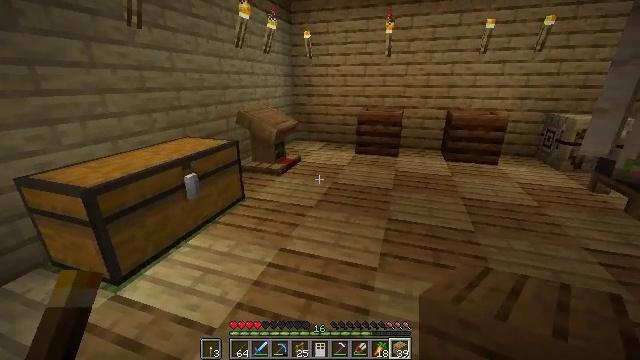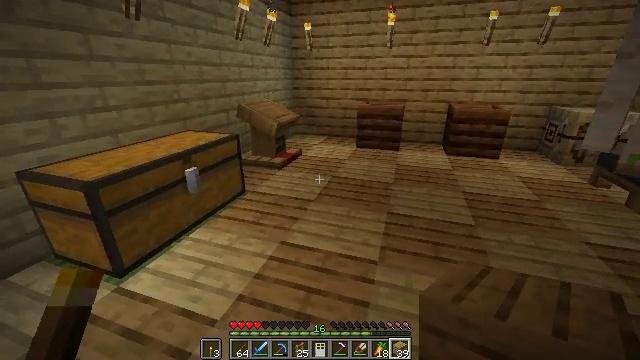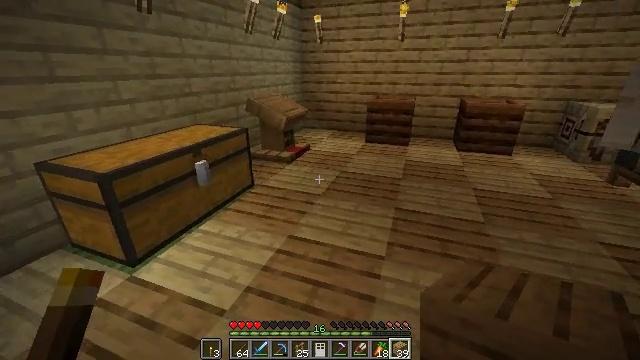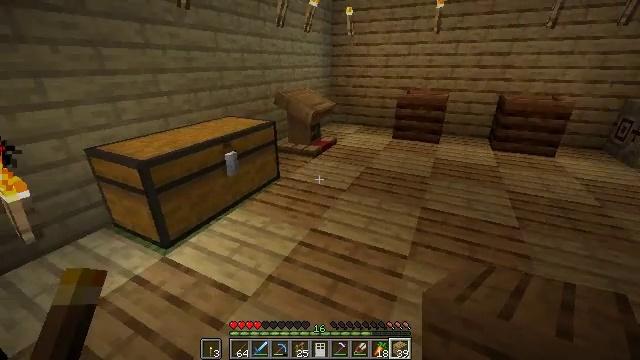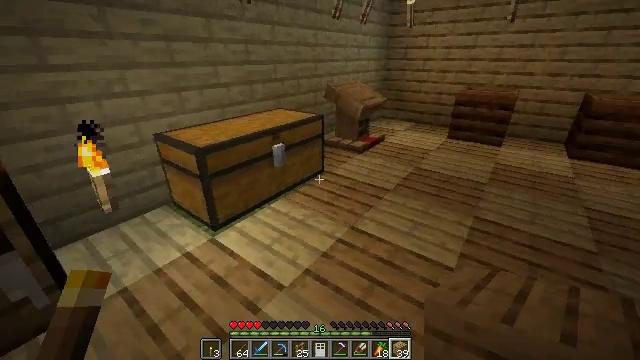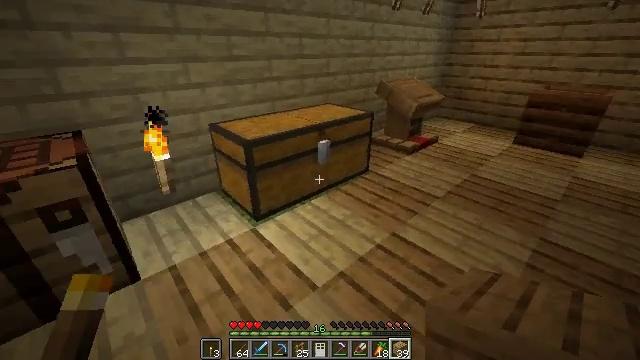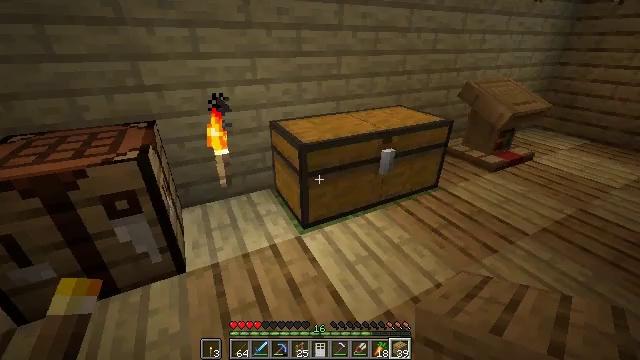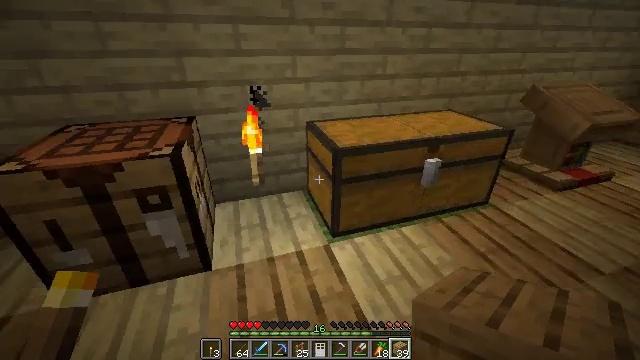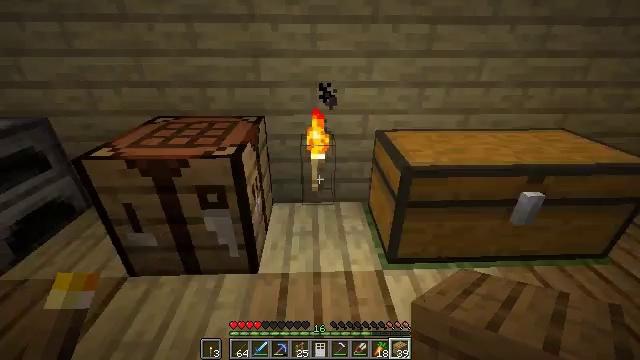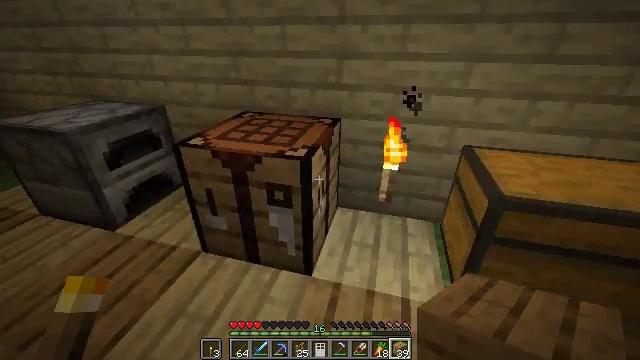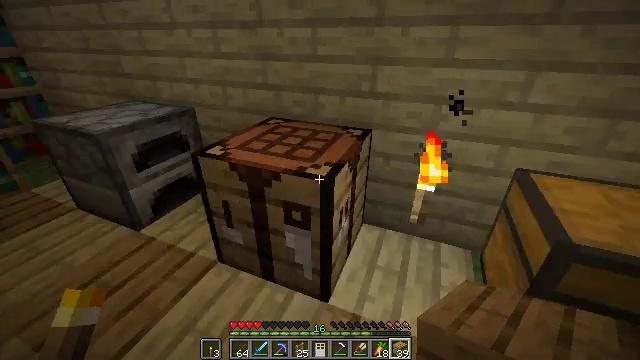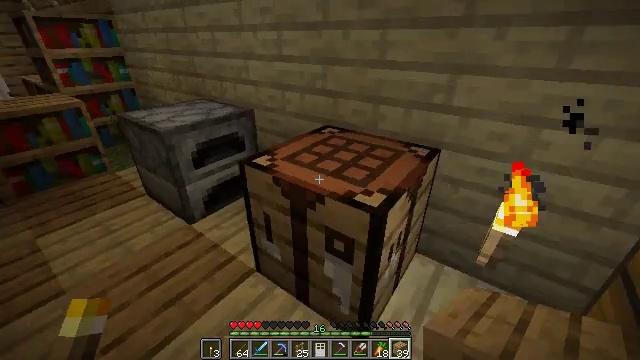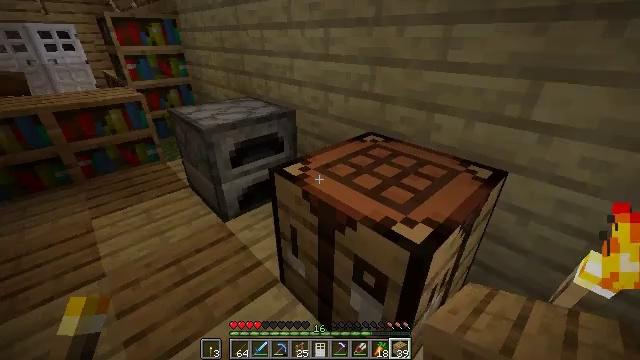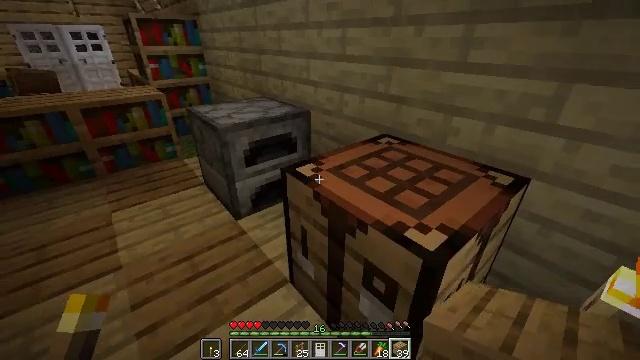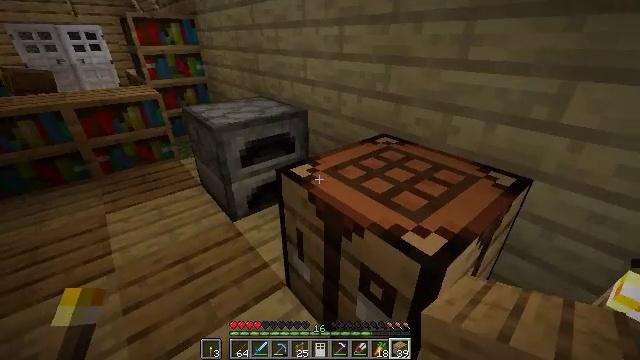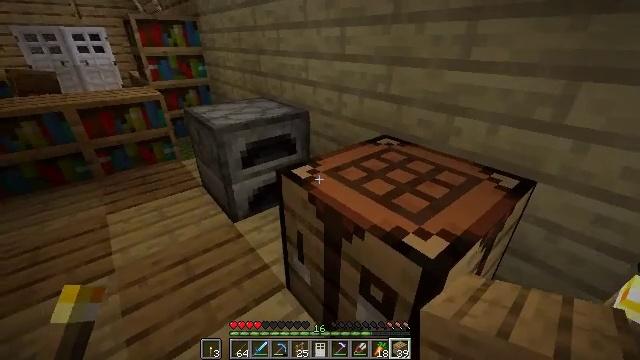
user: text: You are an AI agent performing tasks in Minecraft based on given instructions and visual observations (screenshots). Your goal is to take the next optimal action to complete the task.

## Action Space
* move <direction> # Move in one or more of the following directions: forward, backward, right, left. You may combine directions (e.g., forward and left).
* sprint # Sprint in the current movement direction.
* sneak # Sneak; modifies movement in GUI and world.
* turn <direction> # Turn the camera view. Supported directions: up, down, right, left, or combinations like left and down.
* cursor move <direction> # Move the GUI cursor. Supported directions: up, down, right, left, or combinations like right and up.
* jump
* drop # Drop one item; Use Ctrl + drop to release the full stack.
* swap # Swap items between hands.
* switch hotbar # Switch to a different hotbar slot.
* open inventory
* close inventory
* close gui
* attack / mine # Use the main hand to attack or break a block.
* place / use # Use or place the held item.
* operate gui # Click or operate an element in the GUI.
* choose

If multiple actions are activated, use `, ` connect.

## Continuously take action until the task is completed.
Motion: motion action
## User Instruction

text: Craft the gray bed in the crafting table.
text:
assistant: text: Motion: turn down
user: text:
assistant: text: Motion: turn left and down
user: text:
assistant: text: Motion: turn left and down
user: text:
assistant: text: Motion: move forward, turn left and down
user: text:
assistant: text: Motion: move forward, turn left and down
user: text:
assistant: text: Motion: move forward, turn left and down
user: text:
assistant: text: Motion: move forward, turn left
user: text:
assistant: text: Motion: move forward, turn left
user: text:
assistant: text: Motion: move forward, turn left
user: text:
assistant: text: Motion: move forward, turn left
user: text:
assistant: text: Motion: move forward, turn left
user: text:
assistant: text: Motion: turn left
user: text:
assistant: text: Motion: turn left
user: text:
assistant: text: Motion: no_op
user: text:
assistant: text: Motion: no_op
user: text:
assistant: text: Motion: no_op
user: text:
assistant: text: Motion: no_op
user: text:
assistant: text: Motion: move forward
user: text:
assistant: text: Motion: move forward, turn right
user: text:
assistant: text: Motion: move forward, turn right and down
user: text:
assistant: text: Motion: move forward, turn right
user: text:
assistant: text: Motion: move forward, turn right
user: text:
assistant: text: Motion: move forward
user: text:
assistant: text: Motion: turn right
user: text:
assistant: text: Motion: turn right and down
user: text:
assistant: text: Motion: turn right and down
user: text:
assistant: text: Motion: turn right and down
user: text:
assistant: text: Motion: turn right and down
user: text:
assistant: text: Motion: no_op
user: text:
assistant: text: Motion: no_op